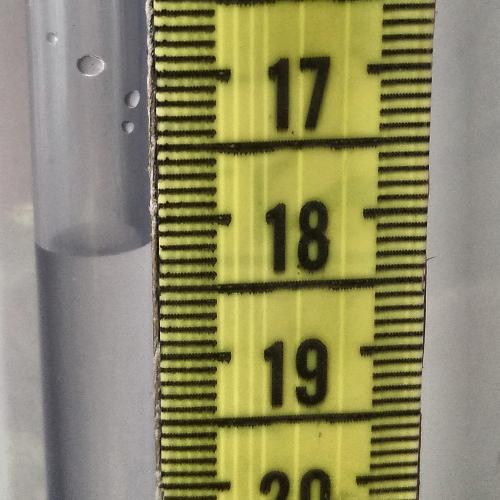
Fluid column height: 18.2 cm